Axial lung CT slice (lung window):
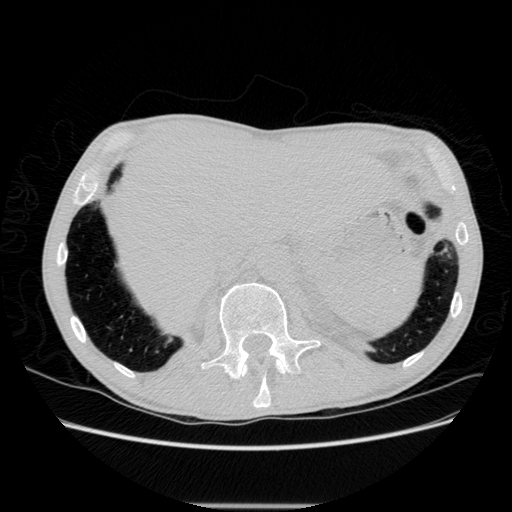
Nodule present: no